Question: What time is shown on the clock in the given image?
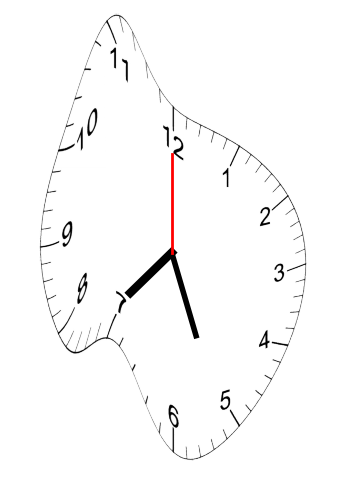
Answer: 07:26:00